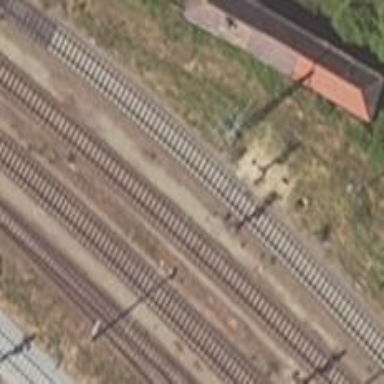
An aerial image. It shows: Railway signal.